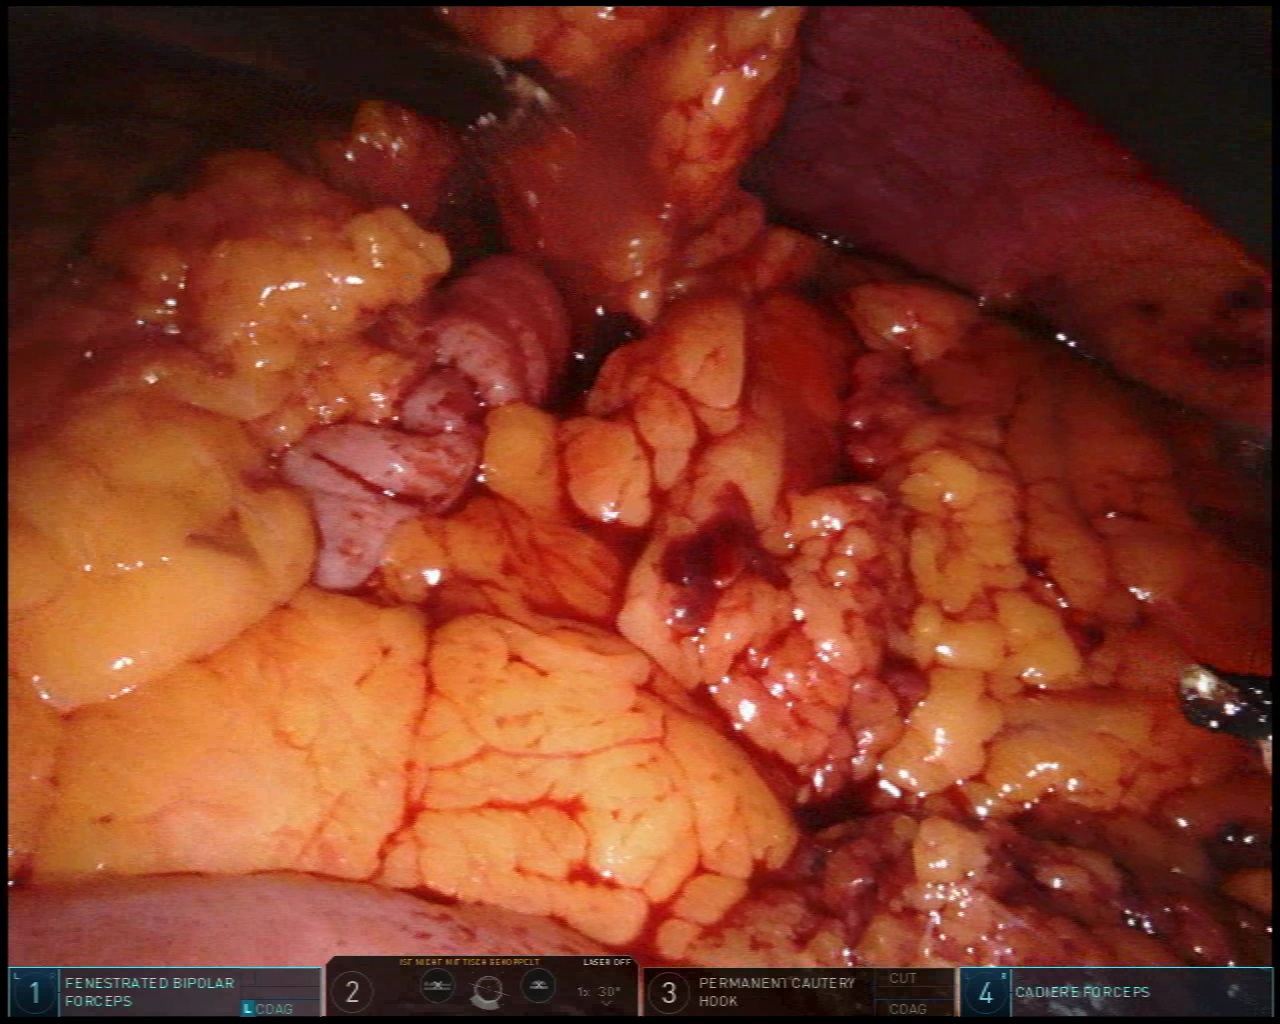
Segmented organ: small_intestine
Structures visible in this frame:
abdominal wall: yes
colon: yes
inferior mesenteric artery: no
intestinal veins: no
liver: no
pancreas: no
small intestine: yes
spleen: no
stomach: no
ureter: no
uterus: no
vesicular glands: no